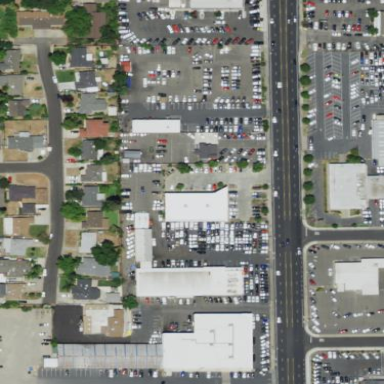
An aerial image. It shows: Retail area.